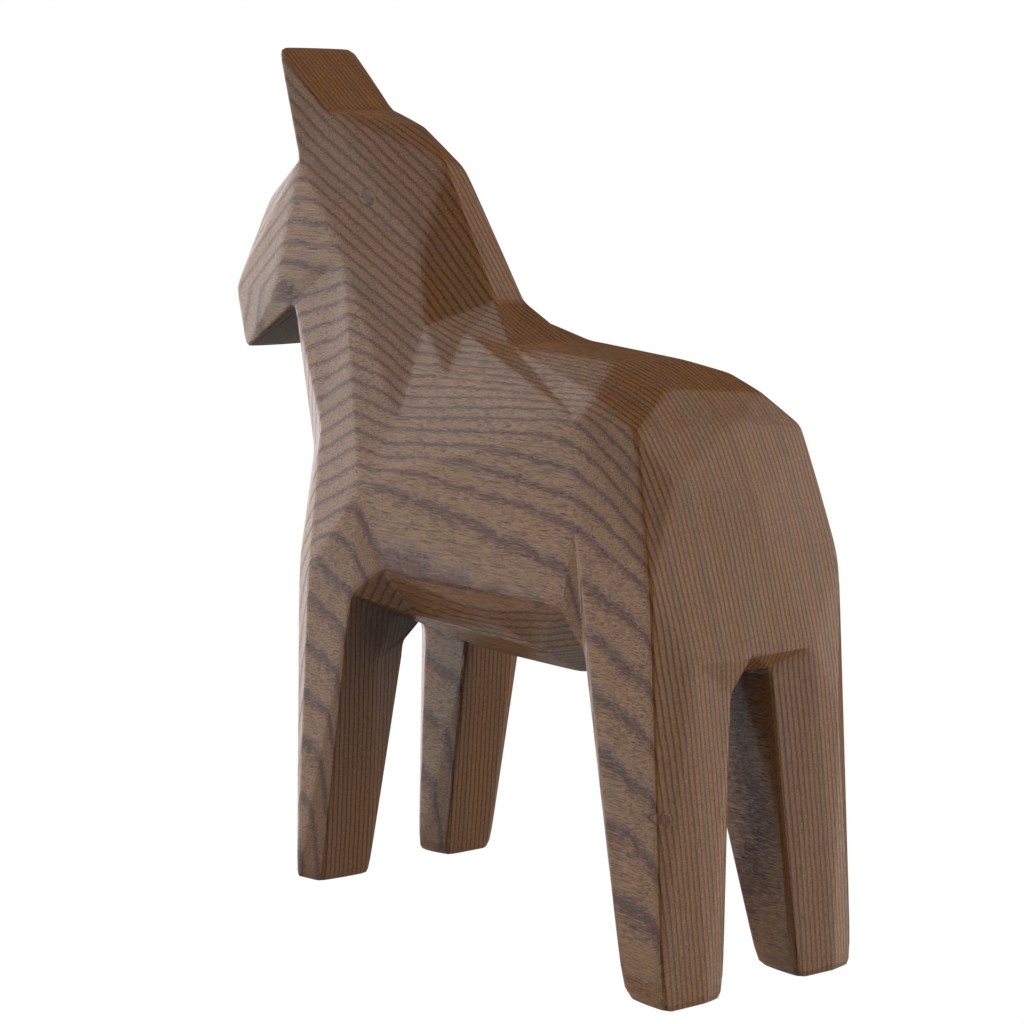
A high quality rendering of a dalahest_oak dalecarlian horse figurine made of varnished dark oak standing on a white surface in an a white studio with artificial white studio lighting,long-shot from the rear left side with a deep depth field of view, 100 mm, f -, bokeh